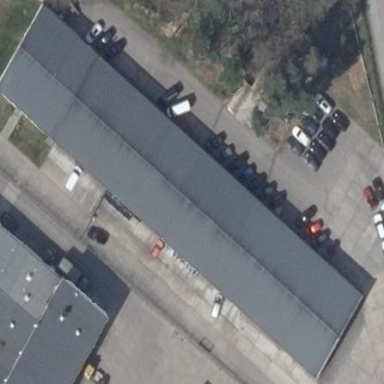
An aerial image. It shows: Industrial building.